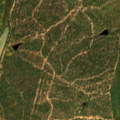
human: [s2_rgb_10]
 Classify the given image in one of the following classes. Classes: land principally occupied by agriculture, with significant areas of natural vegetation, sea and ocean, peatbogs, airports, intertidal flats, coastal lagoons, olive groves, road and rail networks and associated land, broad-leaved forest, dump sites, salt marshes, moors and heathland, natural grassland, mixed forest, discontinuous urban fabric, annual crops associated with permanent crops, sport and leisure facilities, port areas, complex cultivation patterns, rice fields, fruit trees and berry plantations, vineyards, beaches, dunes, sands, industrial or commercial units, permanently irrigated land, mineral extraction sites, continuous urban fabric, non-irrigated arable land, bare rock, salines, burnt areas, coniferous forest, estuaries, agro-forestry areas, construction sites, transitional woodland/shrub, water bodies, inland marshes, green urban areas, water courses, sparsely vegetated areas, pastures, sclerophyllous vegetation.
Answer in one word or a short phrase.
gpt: continuous urban fabric